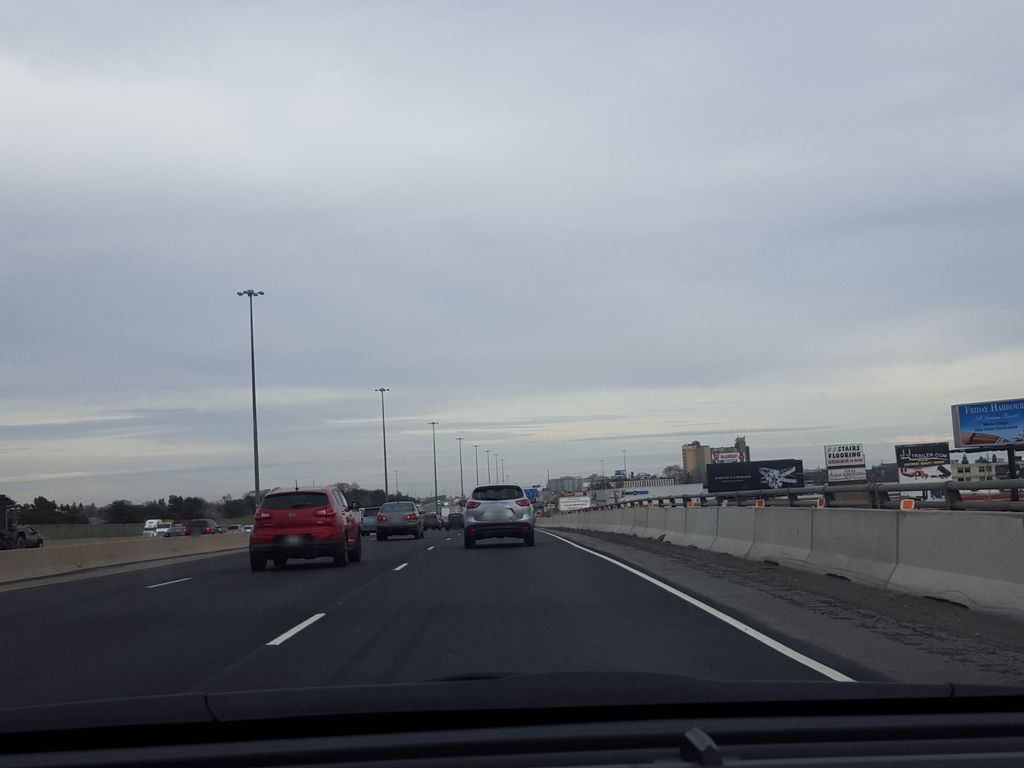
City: toronto